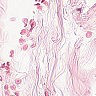
Metastatic tissue present: no